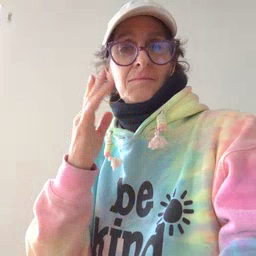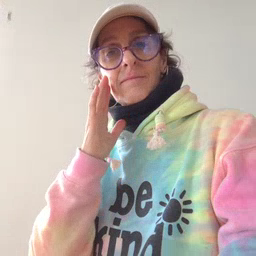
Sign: nap